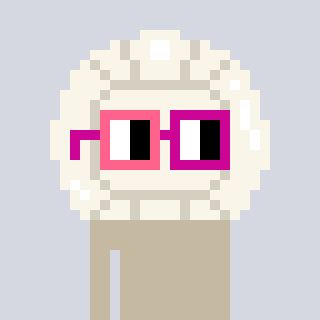
a pixel art character with square pink and red glasses, a volleyball-shaped head and a teal-colored body on a cool background